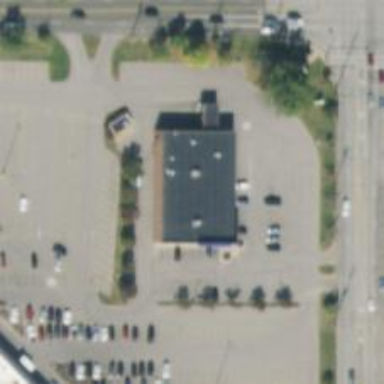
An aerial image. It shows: Pharmacy providing healthcare services.